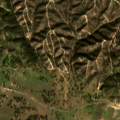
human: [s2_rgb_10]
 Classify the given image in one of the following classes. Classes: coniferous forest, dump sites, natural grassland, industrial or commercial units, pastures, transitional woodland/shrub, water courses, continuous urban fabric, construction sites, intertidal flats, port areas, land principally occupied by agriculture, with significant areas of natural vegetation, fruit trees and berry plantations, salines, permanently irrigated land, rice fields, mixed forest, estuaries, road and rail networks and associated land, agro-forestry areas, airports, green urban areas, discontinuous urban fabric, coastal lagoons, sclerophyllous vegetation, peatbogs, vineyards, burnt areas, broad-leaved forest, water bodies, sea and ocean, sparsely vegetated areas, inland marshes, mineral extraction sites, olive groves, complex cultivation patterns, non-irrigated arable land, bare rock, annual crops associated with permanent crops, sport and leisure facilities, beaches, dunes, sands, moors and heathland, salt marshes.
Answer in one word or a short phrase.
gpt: pastures, agro-forestry areas, broad-leaved forest, transitional woodland/shrub